Question: Is it possible to make this in Android..If it is, can you give me an example?

Thanks!
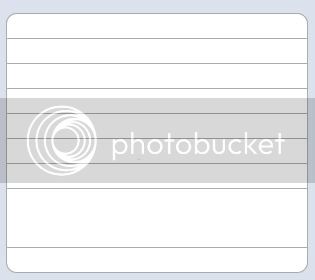
Answer: you can simply achieve this by using linear layout also . Please read this answer .
<URL>